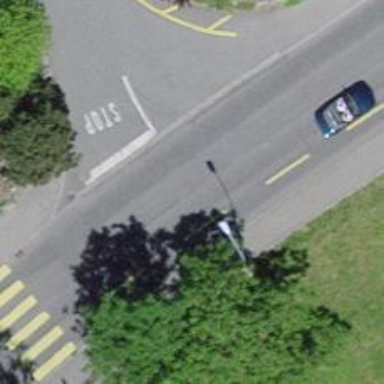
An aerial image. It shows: Primary highway with designated cycle lane.